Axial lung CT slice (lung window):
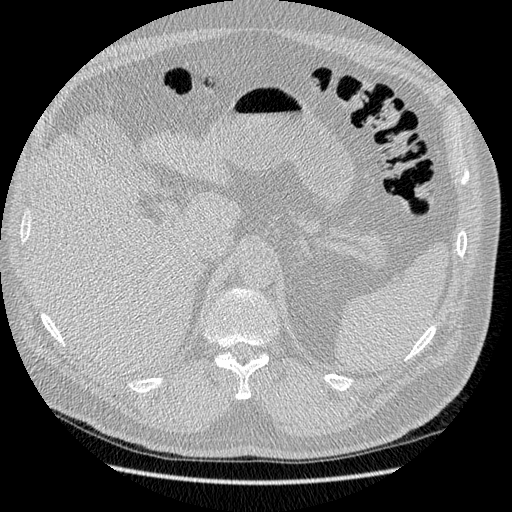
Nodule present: no